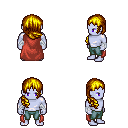
a pixel art fantasy rpg character, male body template, dark elf, purple skin, maroon cape, teal pants, blonde right-swept hairstyle, white cloth bandages, four views (front, back, left, right), 2x2 character sprite sheet, small pixel art, hard edges, no anti-aliasing